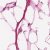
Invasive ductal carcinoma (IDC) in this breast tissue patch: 0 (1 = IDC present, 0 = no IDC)